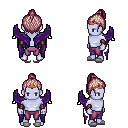
a pixel art fantasy rpg character, male body template, dark elf, purple skin, purple wings, magenta pants, white blonde short topknot hairstyle, bronze tiara, leather bracers, white slippers, four views (front, back, left, right), 2x2 character sprite sheet, small pixel art, hard edges, no anti-aliasing